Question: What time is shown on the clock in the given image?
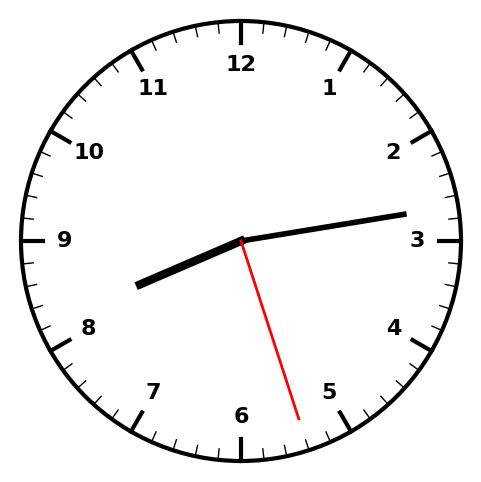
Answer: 08:13:27